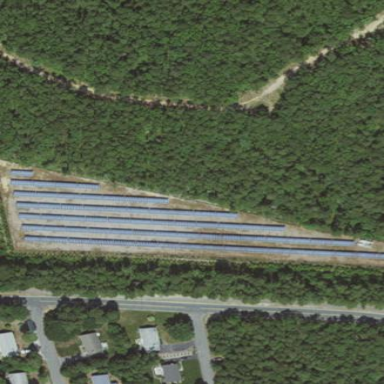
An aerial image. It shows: Solar power plant with photovoltaic technology. The plant generates electricity and is surrounded by fence.